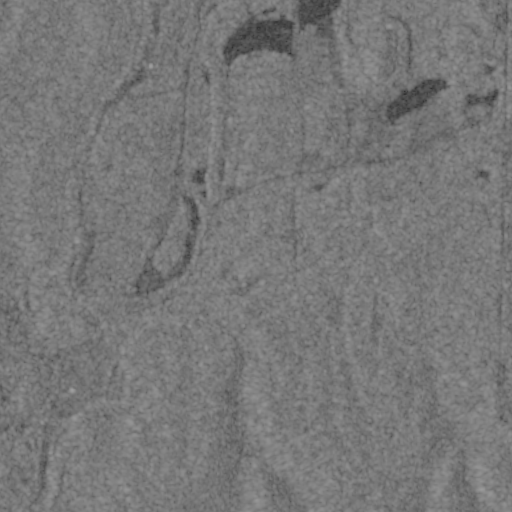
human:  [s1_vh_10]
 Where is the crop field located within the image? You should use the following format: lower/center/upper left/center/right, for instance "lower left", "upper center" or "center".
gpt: The crop field is located in the lower left of the image.
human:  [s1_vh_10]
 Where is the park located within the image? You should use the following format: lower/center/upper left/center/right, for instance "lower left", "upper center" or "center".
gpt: There is no park in the image.

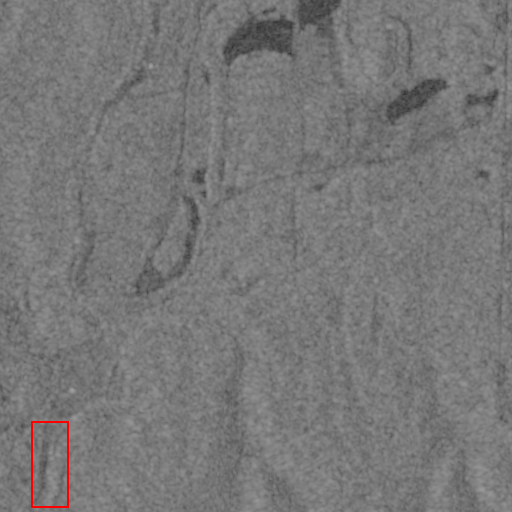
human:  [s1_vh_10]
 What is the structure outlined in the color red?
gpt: The structure outlined in red is a crop field.
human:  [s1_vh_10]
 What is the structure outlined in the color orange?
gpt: There is no orange outline.